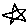
Label: star